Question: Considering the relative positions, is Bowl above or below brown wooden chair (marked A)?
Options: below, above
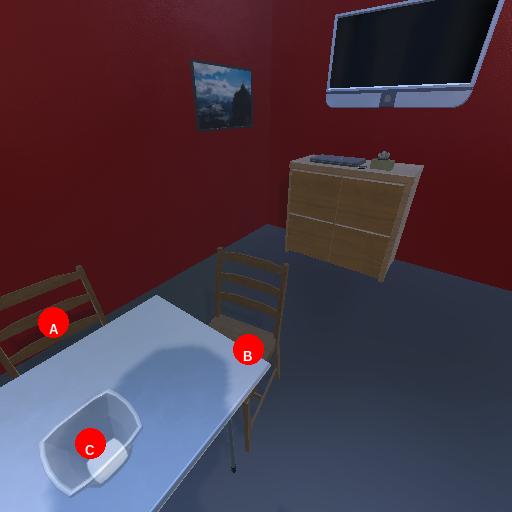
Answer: below